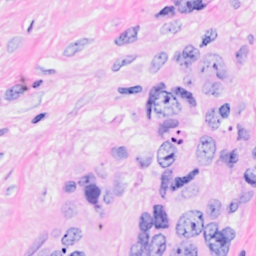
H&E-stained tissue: Breast